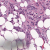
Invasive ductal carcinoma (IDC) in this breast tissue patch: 1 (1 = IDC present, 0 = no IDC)